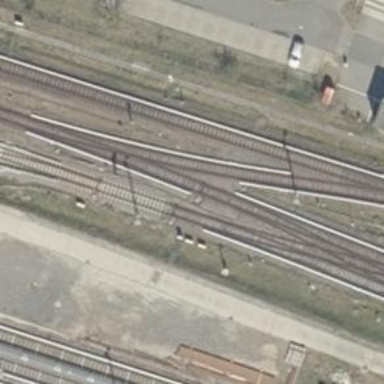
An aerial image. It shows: Rail line with bottom electrification.